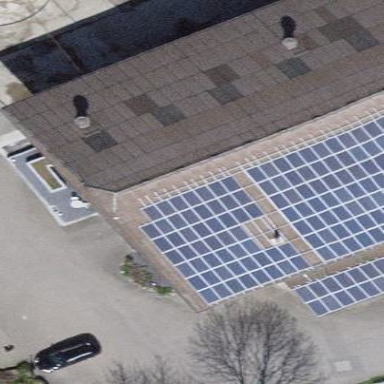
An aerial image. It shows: Solar power generator using photovoltaic panels.